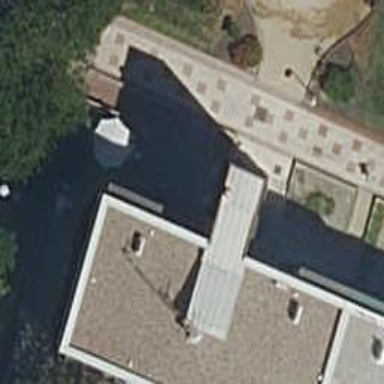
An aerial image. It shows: Paved steps.